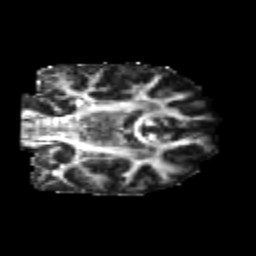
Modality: FA
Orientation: coronal
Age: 20
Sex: female
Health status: healthy
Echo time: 0.074 s